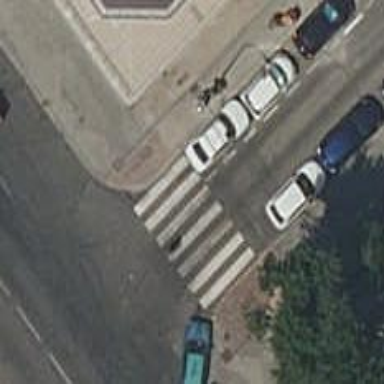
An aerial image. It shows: Uncontrolled crossing on the road.